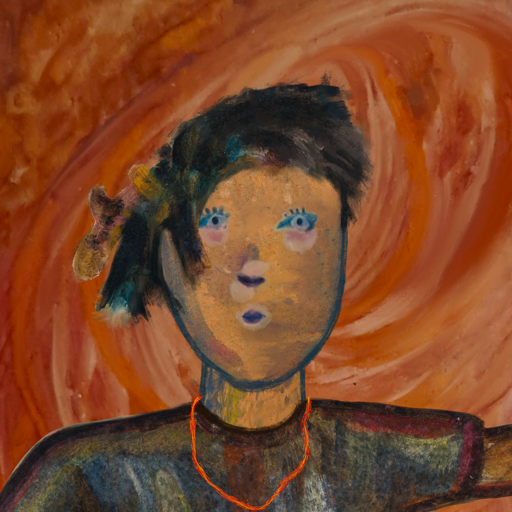
Background: Pious_Lady, Head And Neck Front: In_The_Sun, Face Front: Hill_Girl, Bust: Mosgoul, Hair Front: Pipe, Head Accessory: Blank, Second Necklace: Gypsy_Mother_2, Necklace: Blank, Baby: Blank